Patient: sex M, age 57
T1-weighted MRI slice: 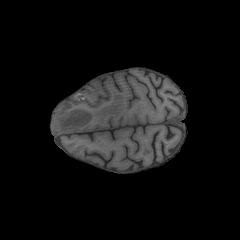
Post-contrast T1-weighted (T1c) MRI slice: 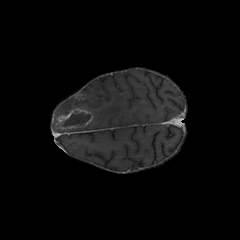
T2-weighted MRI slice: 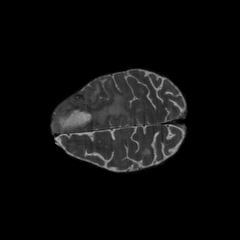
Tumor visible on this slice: yes
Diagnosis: Glioblastoma, IDH-wildtype
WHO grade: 4